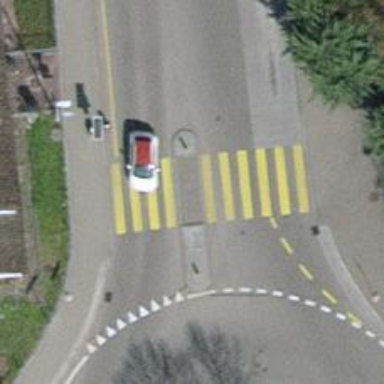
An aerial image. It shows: Marked zebra crossing with pedestrian island.